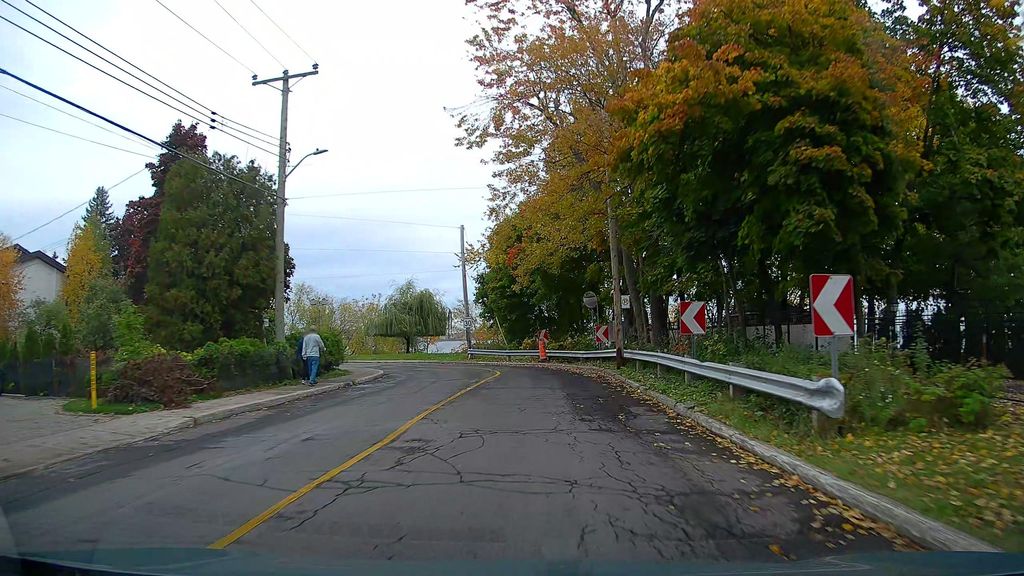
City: montreal